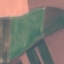
Label: AnnualCrop